Question: I cannot dock fill gridView to the panel in DevExpress Visual Studio 2010, I cannot remove "drag column header..." as well, both are visible on the screenshot.
Can somebody help me with those issue?!

part of the code:'EntityConnection entityConn = new EntityConnection(Utility.GetEntityConnection("ViEFConn"));
'''
List<Object> myList = new List<Object>();
//GridControl gridcon = new GridControl();
using (ViEFConn dbF = new ViEFConn(entityConn))
{
// LINQ join query
var query = from f in db.Fields
join t in db.Types
on f.TYPE_ID
equals t.TYPE_ID
where (f.ASS_TYPE == _assType)
select new
{
f.NAME,
f.FIELD ,
t.DATA,
f.TEXT,
};
// add linq query to the list
myList.AddRange(query);
// bind data source of grid control to the list
AssignmentDetailsGridControl.DataSource = myList;
gridView1.OptionsBehavior.Editable = true;
SaveButton.Enabled = true;
SaveCloseButton.Enabled = true;
AssignmentDetailsGridControl.Dock = DockStyle.Fill;
gridView1.OptionsCustomization.AllowColumnMoving = false;
gridView1.OptionsView.ShowGroupPanel = false; '
'''
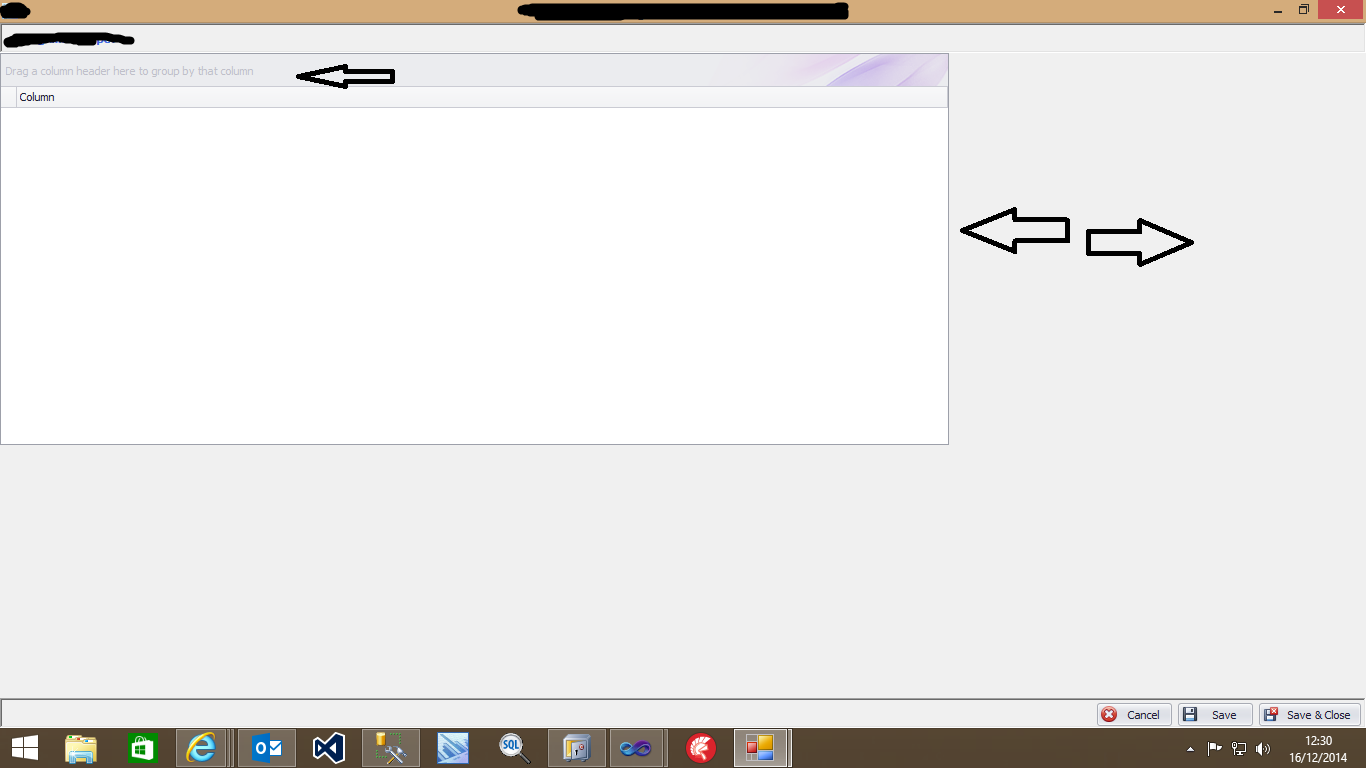
Answer: To dock your grid you need to set
'''
GridControl.Dock = DockStyleFill
'''
Note: it is property of 'GridControl', not 'GridView'.
It is not quite clear what do you mean by 'remove "drag column header..."'.
If you want to disable dragging columns you need to set property
'''
GridView.OptionsCustomization.AllowColumnMoving = false
'''
If you want to disable group panel (marked by arrow on your screenshot) you need to set
'''
GridView.OptionsView.ShowGroupPanel = false
'''